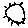
Label: sun